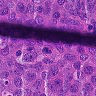
Metastatic tissue present: yes